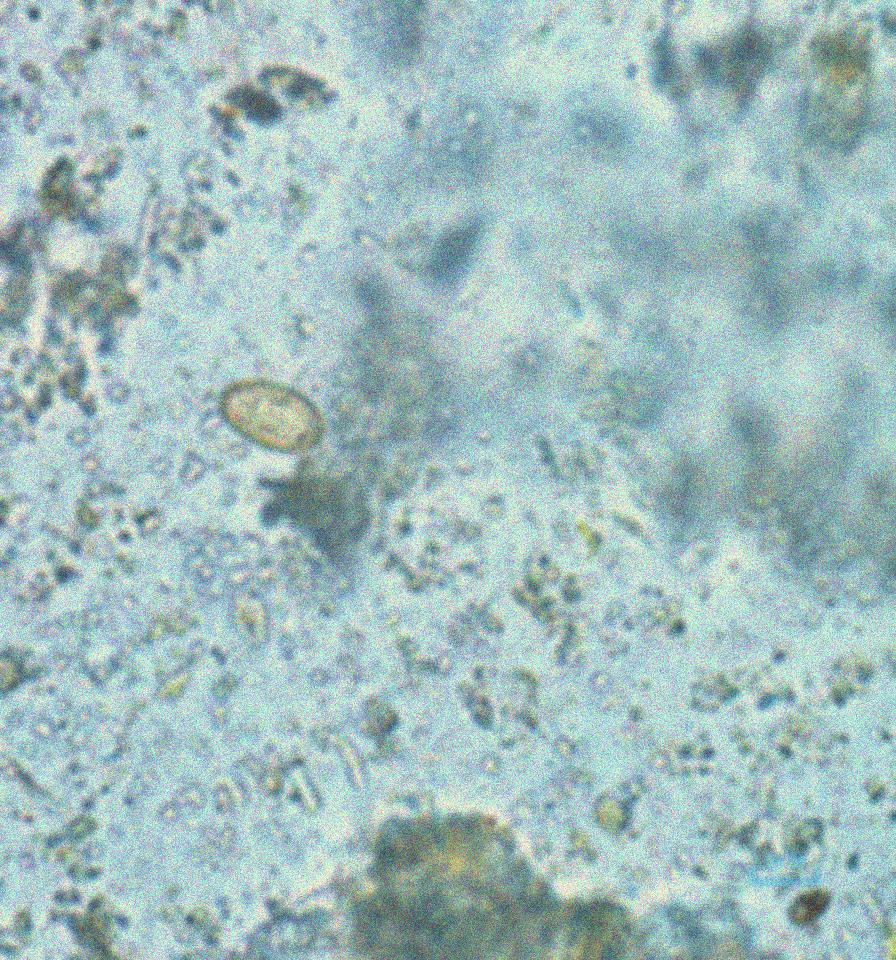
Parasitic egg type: Opisthorchis viverrine